Interaction volume radius: 5 \u00c5
Interaction volume height: 15 \u00c5
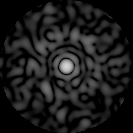
Disorder parameter: 0.8321